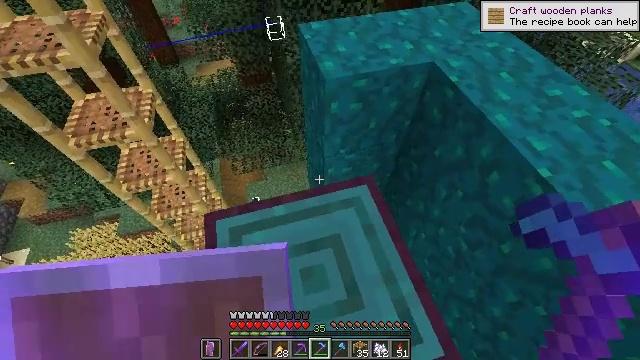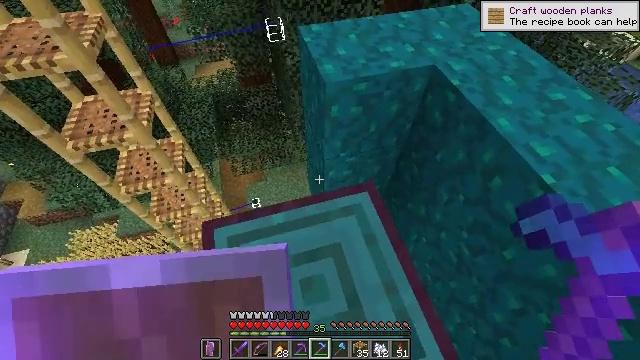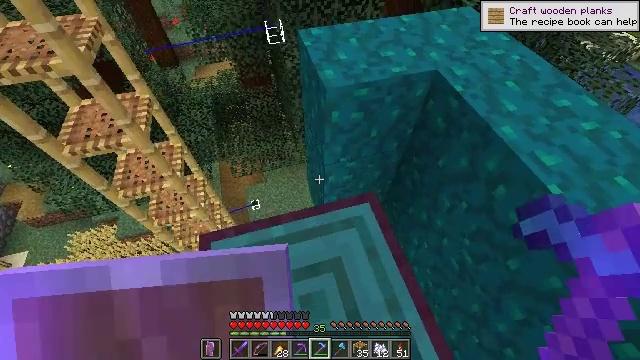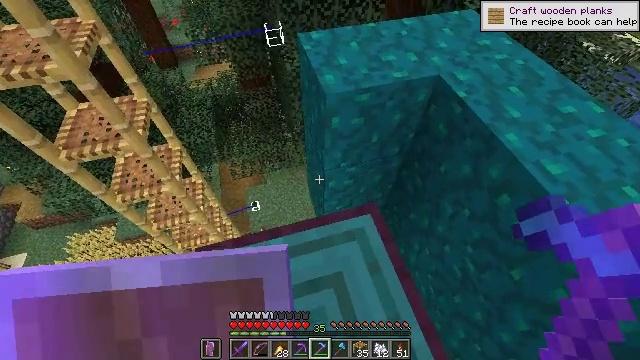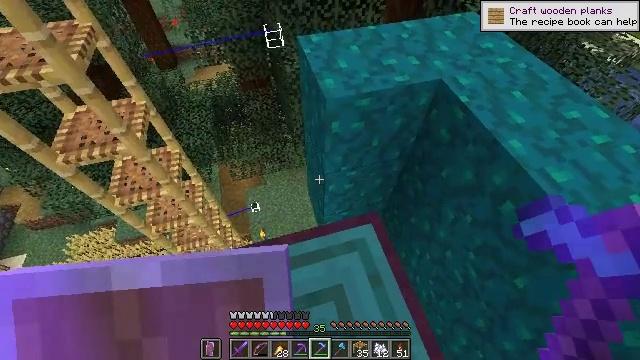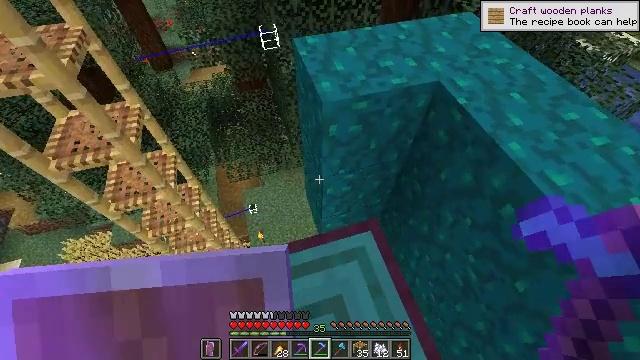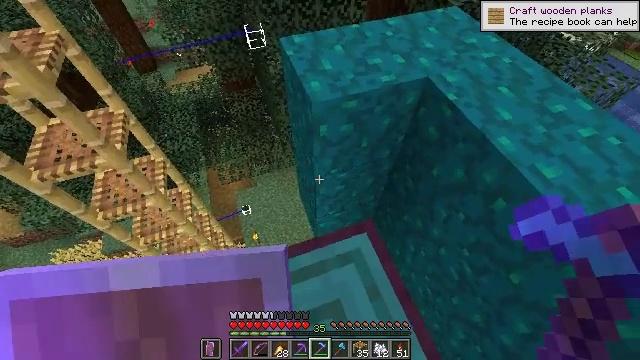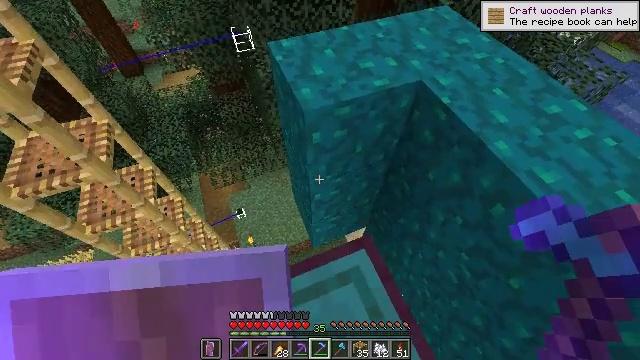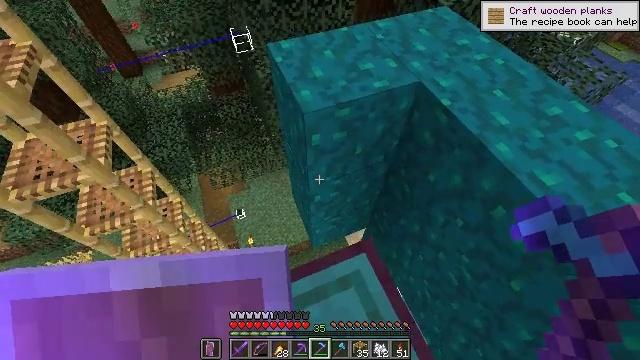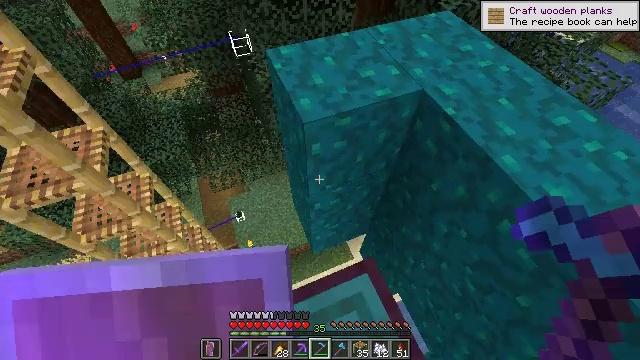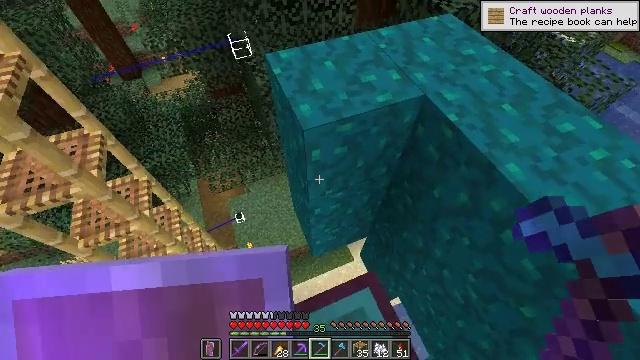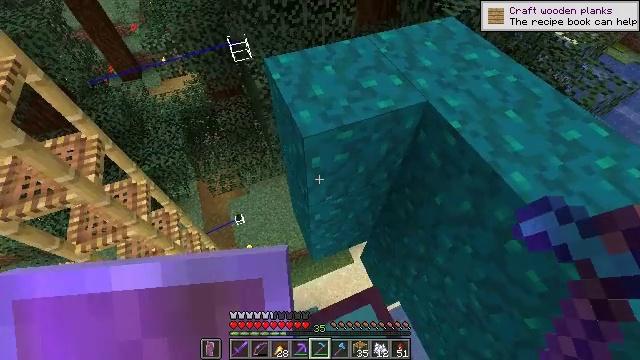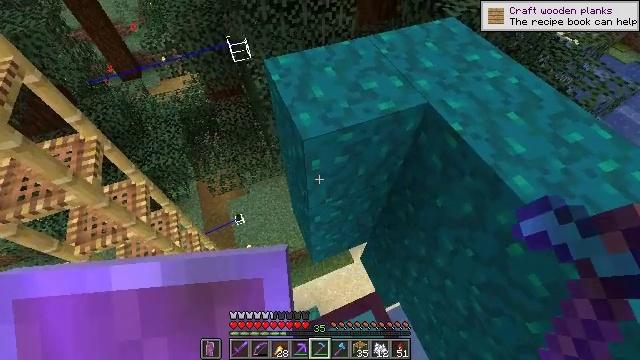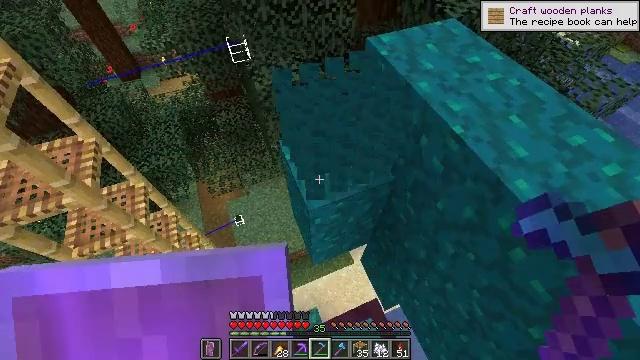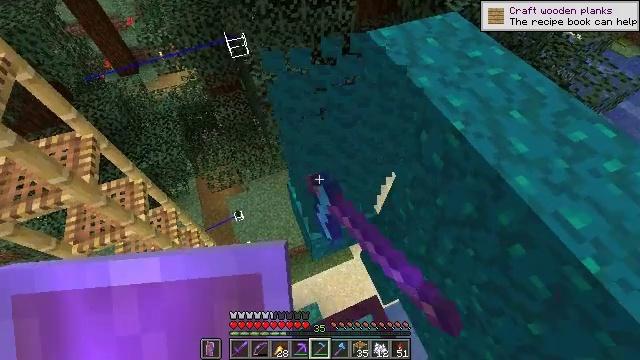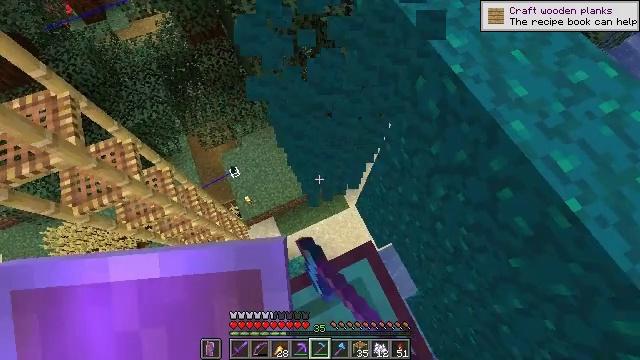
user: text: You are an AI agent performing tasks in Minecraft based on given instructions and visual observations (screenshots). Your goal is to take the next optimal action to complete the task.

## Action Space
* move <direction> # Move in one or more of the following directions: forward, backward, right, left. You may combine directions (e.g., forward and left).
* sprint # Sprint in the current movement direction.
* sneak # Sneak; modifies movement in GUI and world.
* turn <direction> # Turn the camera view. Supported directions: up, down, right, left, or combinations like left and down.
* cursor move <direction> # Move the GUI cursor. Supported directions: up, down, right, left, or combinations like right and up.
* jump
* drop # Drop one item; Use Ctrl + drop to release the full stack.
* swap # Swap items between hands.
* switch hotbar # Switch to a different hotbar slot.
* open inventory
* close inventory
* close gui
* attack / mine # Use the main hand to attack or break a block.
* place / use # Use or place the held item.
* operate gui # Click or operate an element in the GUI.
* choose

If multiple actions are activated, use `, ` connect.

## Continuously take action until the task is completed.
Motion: motion action
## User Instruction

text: Gather warped wart block from the Nether.
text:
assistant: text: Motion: move forward, sneak
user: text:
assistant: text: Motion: move forward, sneak
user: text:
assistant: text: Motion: move forward, sneak
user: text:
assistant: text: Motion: move forward, sneak
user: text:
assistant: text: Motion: move forward, sneak
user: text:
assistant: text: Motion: move forward, sneak, turn right
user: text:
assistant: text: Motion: move forward, sneak, turn right
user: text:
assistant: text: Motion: move forward, sneak
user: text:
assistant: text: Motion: move forward, sneak
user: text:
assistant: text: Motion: move forward, sneak
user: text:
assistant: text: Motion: move forward, sneak
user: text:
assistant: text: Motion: sneak
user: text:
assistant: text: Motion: sneak, attack / mine
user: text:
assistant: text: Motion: sneak, turn down, attack / mine
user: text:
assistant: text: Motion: sneak, turn right and down, attack / mine
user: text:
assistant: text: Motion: sneak, turn right and down
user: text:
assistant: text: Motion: sneak
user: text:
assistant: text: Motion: sneak
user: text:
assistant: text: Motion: sneak
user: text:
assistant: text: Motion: sneak
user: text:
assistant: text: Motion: sneak
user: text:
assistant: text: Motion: sneak
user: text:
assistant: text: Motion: sneak
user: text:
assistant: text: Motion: sneak
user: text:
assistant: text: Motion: sneak
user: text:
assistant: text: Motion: sneak, turn right and up
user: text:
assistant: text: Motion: sneak, turn right and up
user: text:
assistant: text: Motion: sneak, turn right and up
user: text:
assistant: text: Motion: sneak
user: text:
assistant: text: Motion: sneak